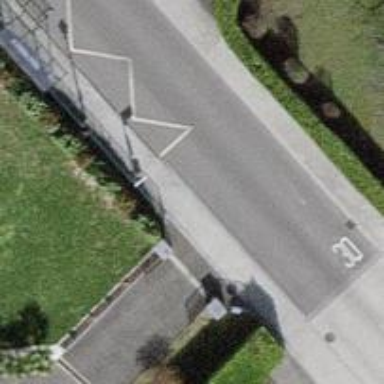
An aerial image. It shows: Sidewalk with asphalt surface leading to platform for public transport. The platform has shelter.